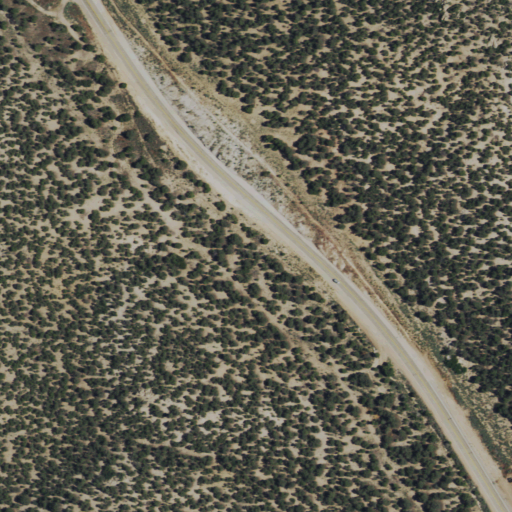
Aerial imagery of gap in Nevada named Panaca Summit containing shrub, evergreen forest, low intensity development, open development, and medium intensity development